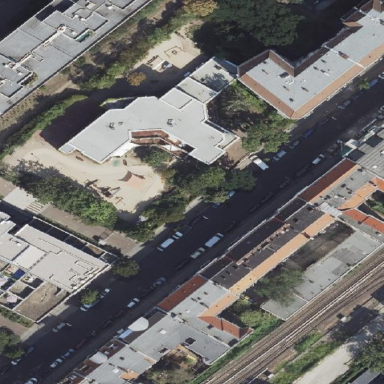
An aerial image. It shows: Kindergarten.